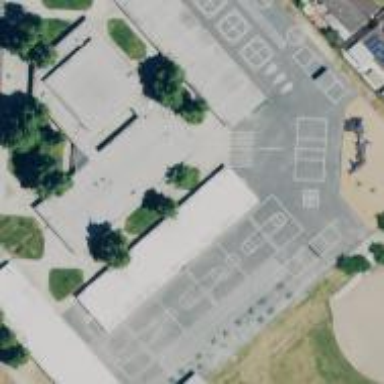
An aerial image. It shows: School building.